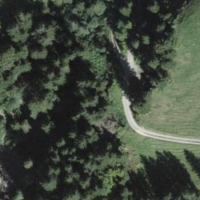
EUNIS habitat code: 26
Species observed at this site:
Ajuga reptans